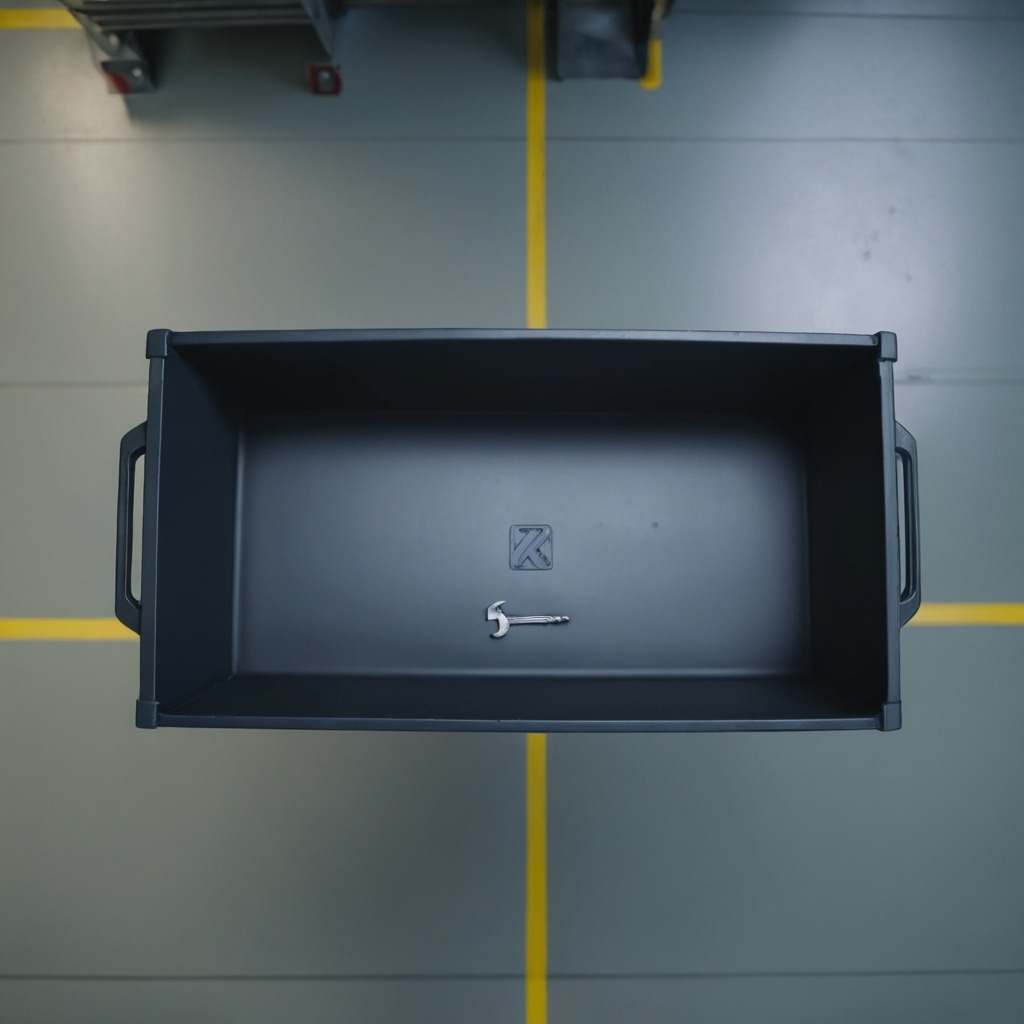
An wrench is lying on a toolbox surface in an airplane hangar workshop 8K.